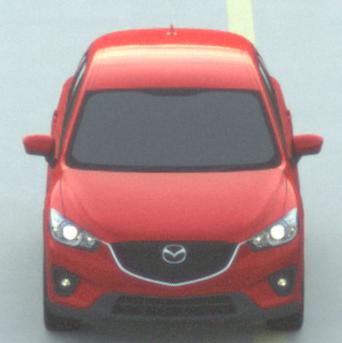
Make: Mazda
Model: CX-5 2.0 SKYACTIV-G 160
Detailed model: CX-5 (GH)
Model produced from: 2012/04
Model produced until: 2015/02
Doors: 5
Color: red
Road condition: dry road
Daytime: sunrise or sunset
Contrast: low contrast